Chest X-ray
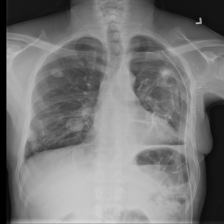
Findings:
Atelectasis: negative
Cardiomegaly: negative
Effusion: negative
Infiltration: negative
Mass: negative
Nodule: negative
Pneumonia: negative
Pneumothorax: negative
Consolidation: negative
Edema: negative
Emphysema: negative
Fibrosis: negative
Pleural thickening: negative
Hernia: negative